Question: I am re writing my question with code, First of all I am new to programming. Started to think about programming recently. :( at very later stage of life :)
My code is as below:
'''
import win32com.client as win32
from win32com.client import Dispatch
excel = win32.gencache.EnsureDispatch('Excel.Application')
wb = excel.Workbooks.Open(r'F:\pythonook1.xlsx')
excel.Visible = False
ws = wb.Worksheets("Sheet1")
# to get the last row
used = ws.UsedRange
nrows = used.Row + used.Rows.Count
ws.Cells(nrows,2).Value = "21"
ws.Cells(nrows,2).Offset(2,1).Value = "22"
ws.Cells(nrows,2).Offset(3,1).Value = "23"
#like this nine values
wb.Save()
excel.Application.Quit()
'''
What I am trying to do is write values in the excel sheet.

I am using Python 2.7 and win32com to access excel file
I am stuck with a problem where I need to enter data in to 9 cells each time on column B
I want to select the last cell in B column and enter the new set of 9 cell values.
I tried to use ws.usedRange but this is not helping as it chooses the last cell wherever the data is present in the whole sheet. You can see in the attached sheet testdata which is spread in columns D,E,F etc so used range chooses the last cell based on that. is there a way to solve my problem? I am ok to use any other module as well if it helps.
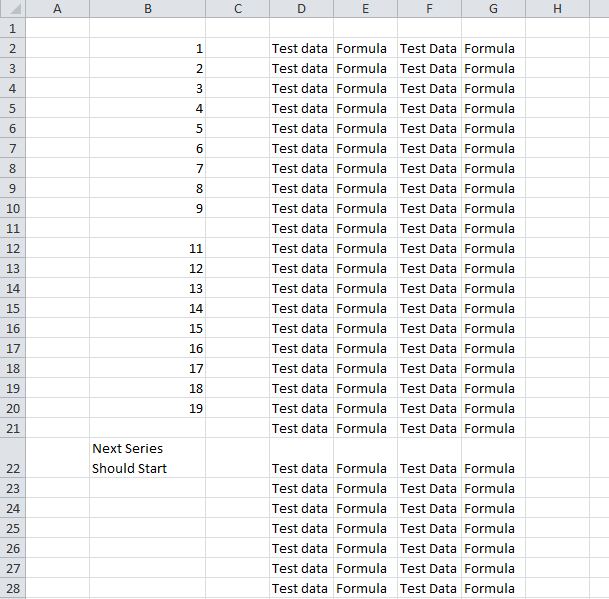
Answer: A <URL>:
> ... includes any cell that has ever been used. For example, if cell A1 contains a value, and then you delete the value, then cell A1 is considered used. In this case, the UsedRange property will return a range that includes cell A1.
Do you want to work on every cell that has ever been used? If not, why would you use 'UsedRange'? If so, what are you trying to use it for? To find the last row in the 'UsedRange'? You can do that easily. The <URL> docs show you what you can do with them.
Then, once you know what you want to specify, the same documentation shows how to ask for it. You want 'B10:B18'? Just 'ws.Range('B10:B18')'.
Once you have that 'Range' object, you can assign a value or formula to the whole range, iterate over its cells, etc. Again, the same docs show how to do it.